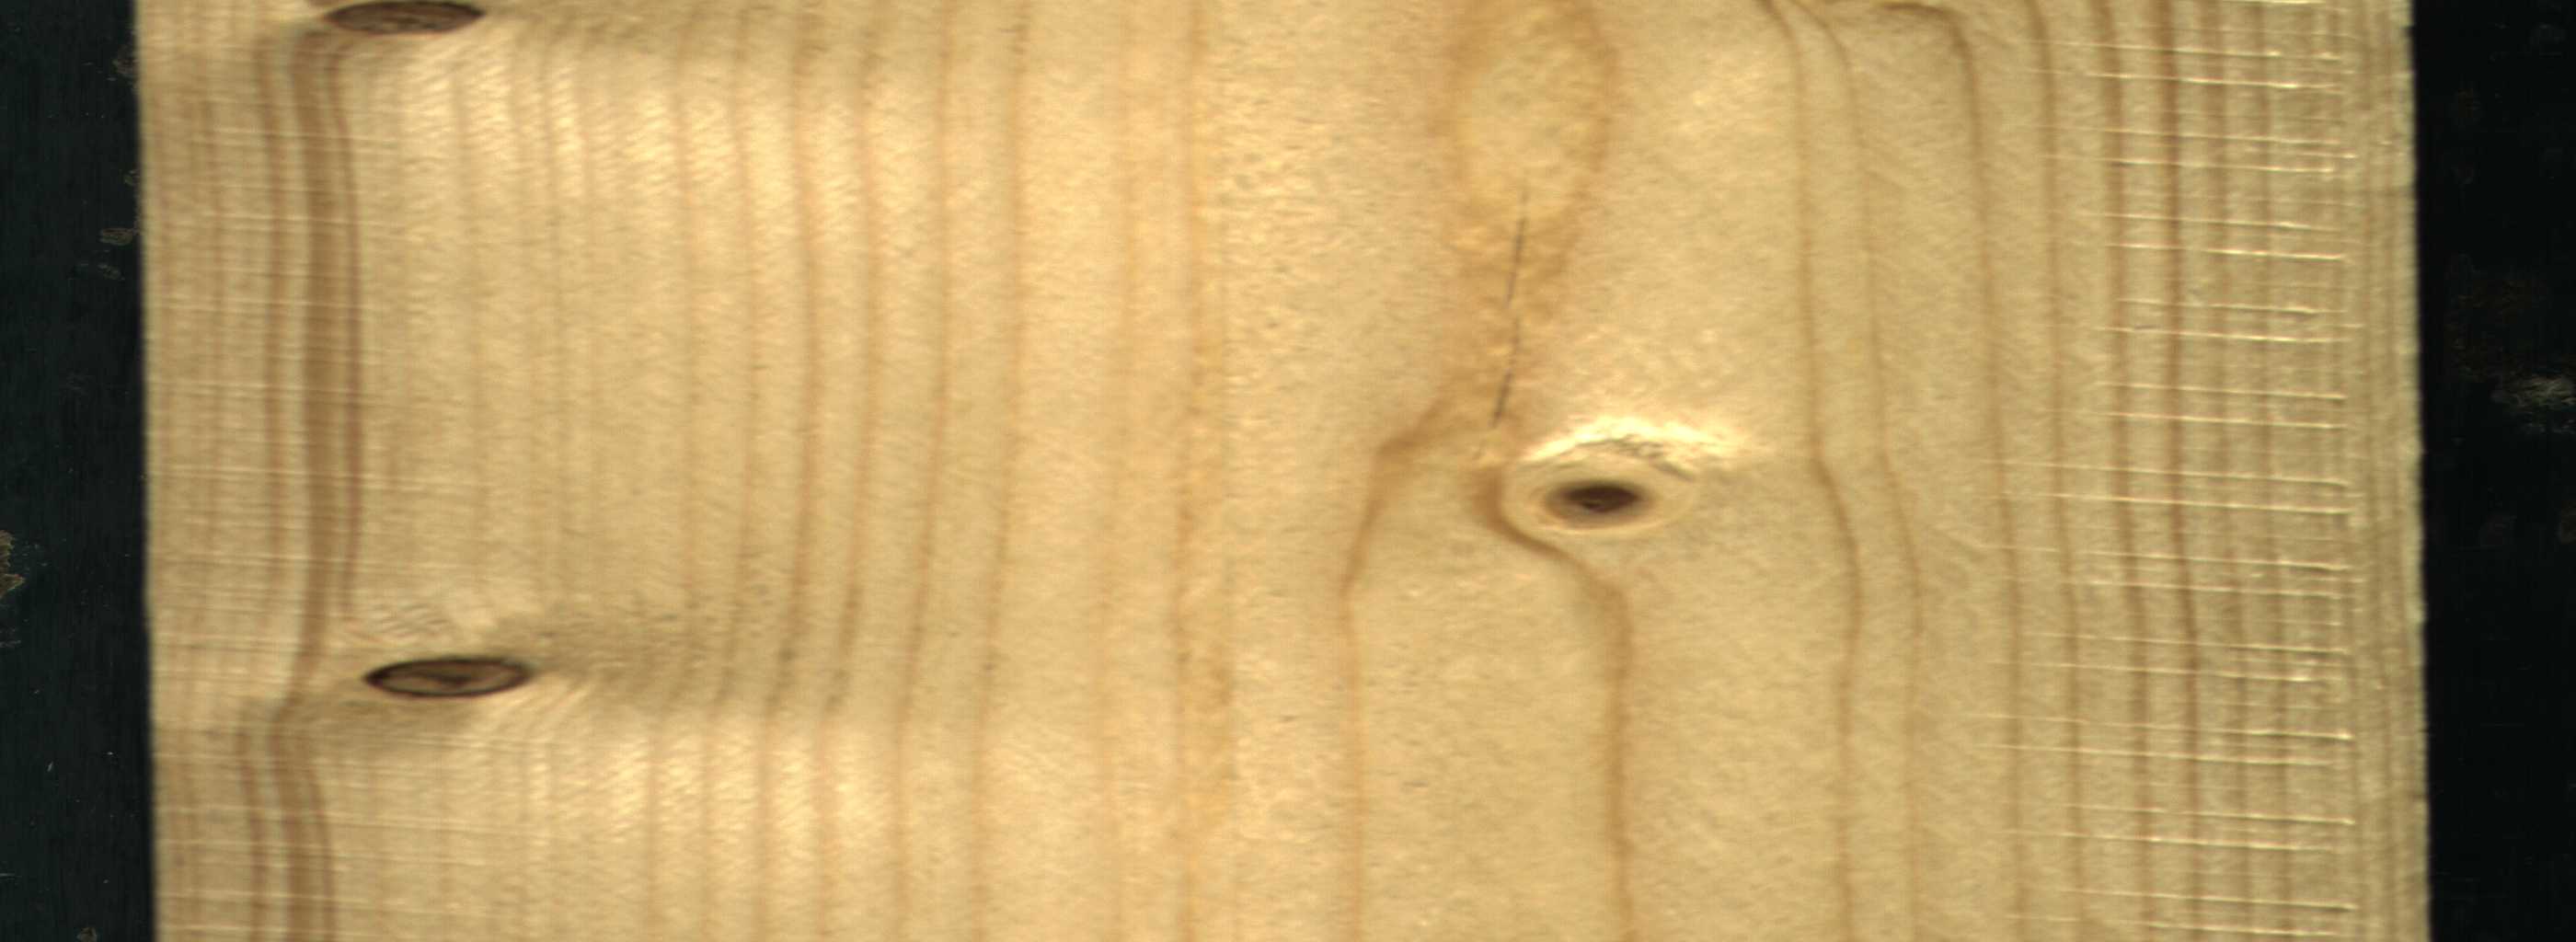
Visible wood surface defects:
Quartzity
Dead_Knot
Dead_Knot
Live_Knot